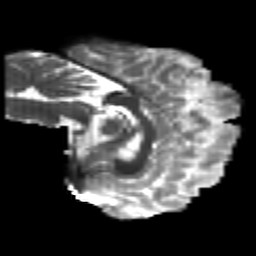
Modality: T2w
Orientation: sagittal
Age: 22
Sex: male
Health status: healthy
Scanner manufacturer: philips
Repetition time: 7.383 s
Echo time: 0.08599 s